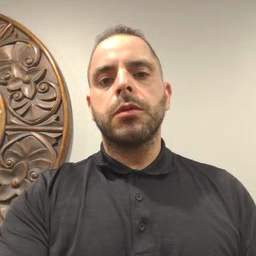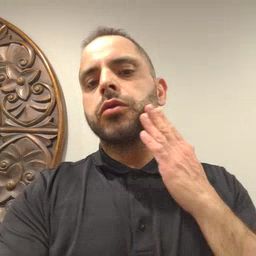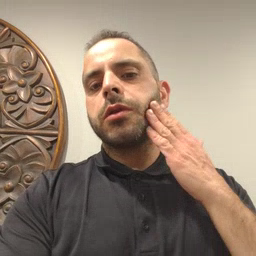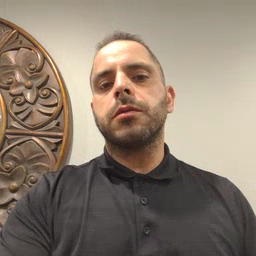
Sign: cheek